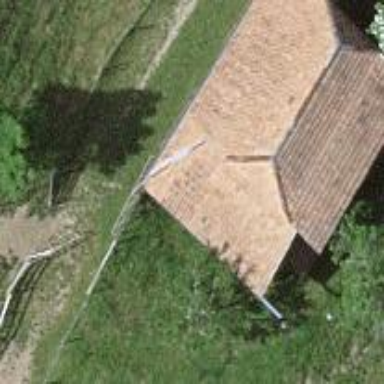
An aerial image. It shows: Rural barn.